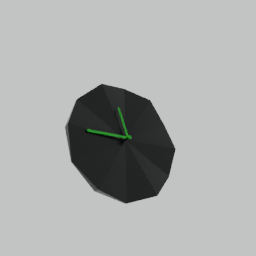
Label: appliances